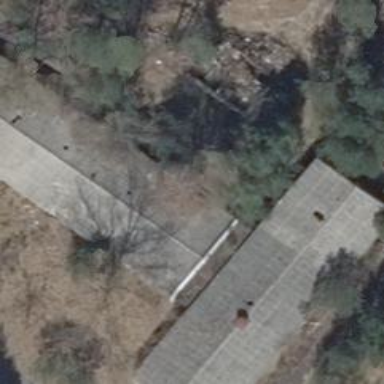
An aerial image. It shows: Ruins of building.